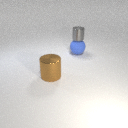
small gray metal cylinder above large blue rubber sphere